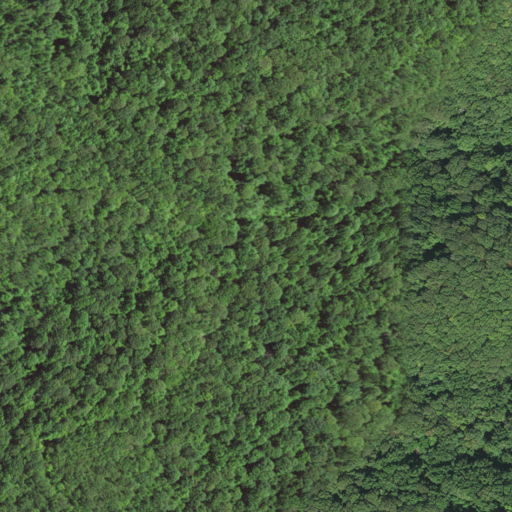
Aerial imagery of ridge(s) in West Virginia named Stanton Griffith Ridge containing deciduous forest, open development, evergreen forest, and low intensity development